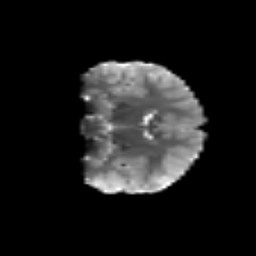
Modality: T2w
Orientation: coronal
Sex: male
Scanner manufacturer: siemens
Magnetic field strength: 3 T
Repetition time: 5 s
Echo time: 0.071 s